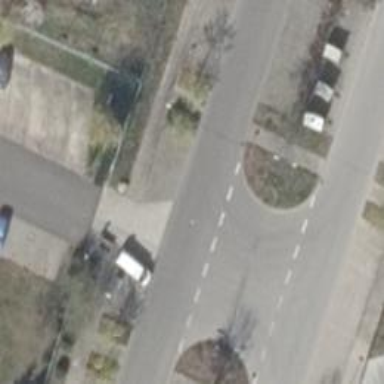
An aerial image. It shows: Unclassified road with asphalt surface.